Question: I want to have a condition where IF Delivered column checkbox is checked, then that whole row will be deleted. Is that feasible?
How can I start with it?

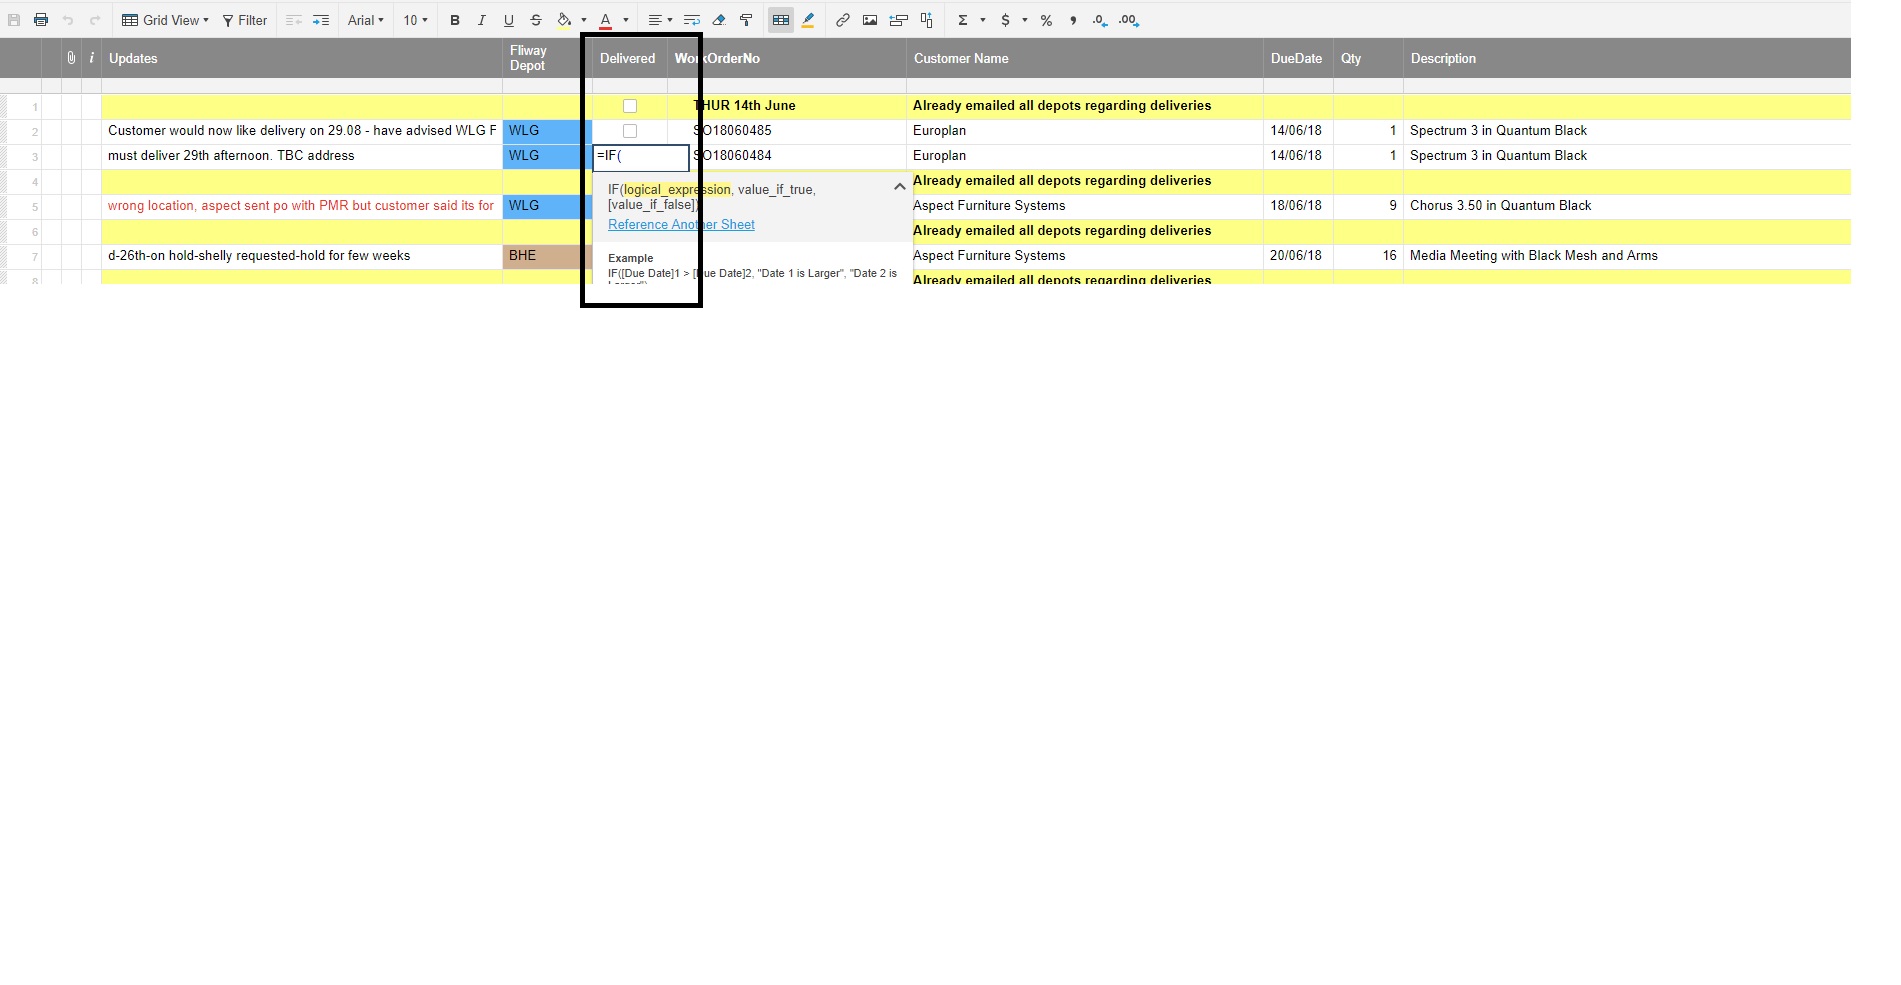
Answer: There are a couple of ways this might be possible. If you set up a default filter on a sheet to always load rows where complete box is unchecked, then, if you checked off a task or two and reloaded the sheet those tasks would not be visible the next time it loads.
To do this:
Create a new filter.
Title it and check the Share Filter checkbox
Set the criteria to the checkbox is unchecked
Then click okay
Save the sheet to save the shared filter.
Click on SHARE
Scroll down and click edit next to the default view
Set the filter to new filter you saved
Save.
Check off some boxes and save the sheet.
Reload the sheet and the completed items will not be visible.